Field crop: maize
Growth stage: 2
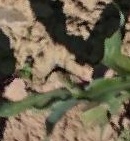
Species: maize